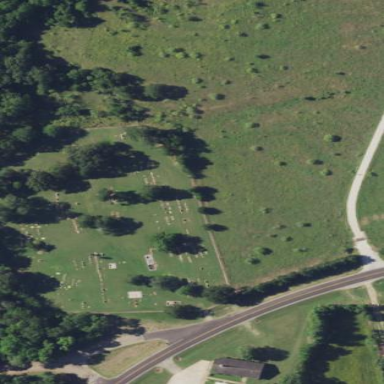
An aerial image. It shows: Cemetery.